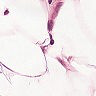
Metastatic tissue present: yes